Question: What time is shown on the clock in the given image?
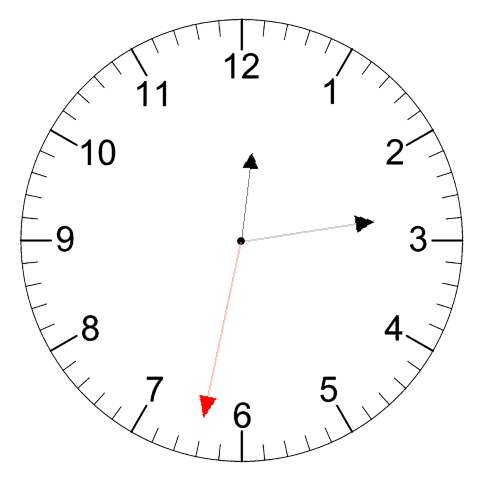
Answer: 12:13:32